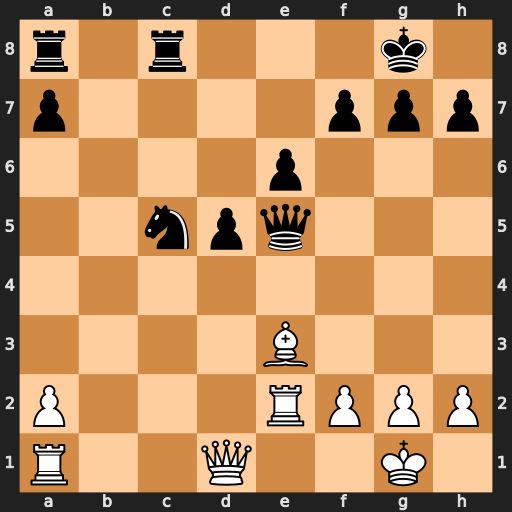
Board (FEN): r1r3k1/p4ppp/4p3/2npq3/8/4B3/P3RPPP/R2Q2K1
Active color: w
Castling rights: -
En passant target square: -
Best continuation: Bxc5 Qxe2 Qxe2